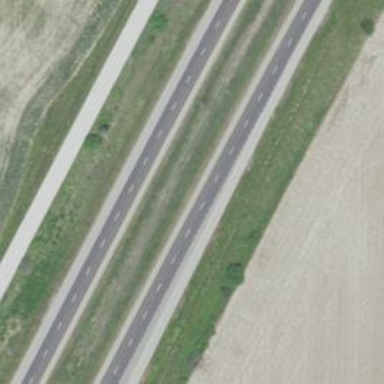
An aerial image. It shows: View of motorway.